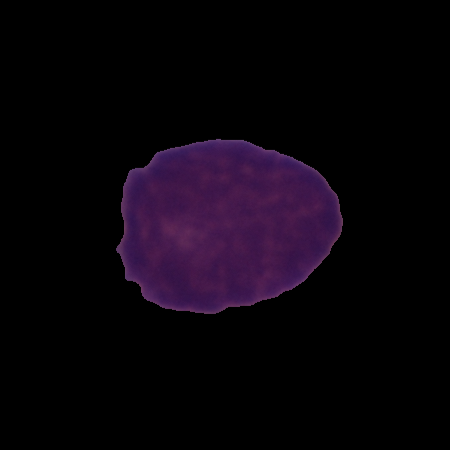
Label: cancer